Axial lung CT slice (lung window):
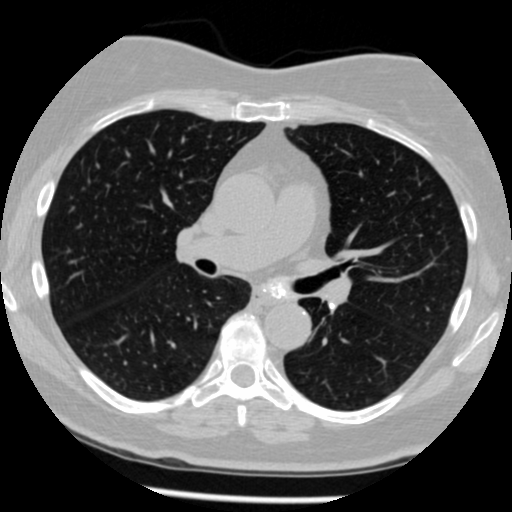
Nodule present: no